Interaction volume radius: 5 \u00c5
Interaction volume height: 10 \u00c5
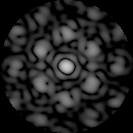
Disorder parameter: 0.5425